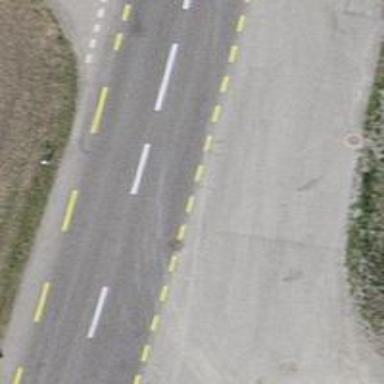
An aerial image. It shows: Tertiary road with asphalt surface. It has cycle lane on both sides.